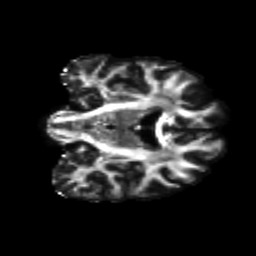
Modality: FA
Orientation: coronal
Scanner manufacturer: siemens
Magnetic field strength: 3 T
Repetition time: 4.16 s
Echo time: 0.0806 s